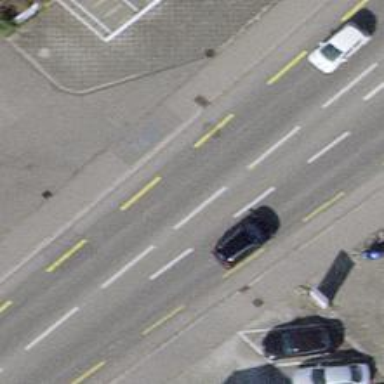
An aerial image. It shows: Primary highway with asphalt surface. It also has lane for cyclists on both sides.